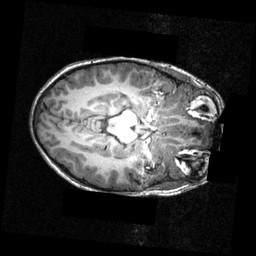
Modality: T1w
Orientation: axial
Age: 12
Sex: male
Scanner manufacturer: siemens
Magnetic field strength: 3.951 T
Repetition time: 1.5 s
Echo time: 0.00335 s